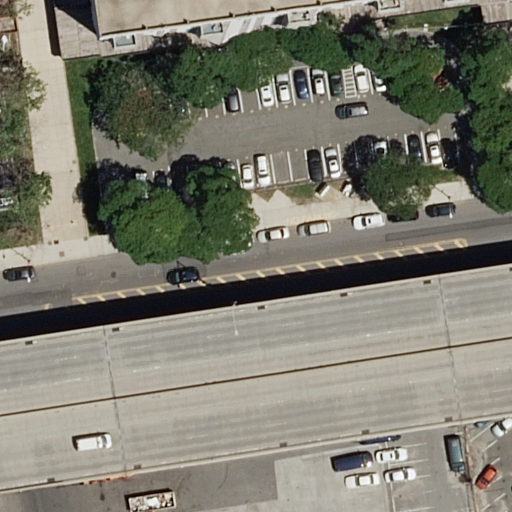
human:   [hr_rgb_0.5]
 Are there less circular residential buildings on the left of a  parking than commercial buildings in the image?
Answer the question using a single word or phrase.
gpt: no

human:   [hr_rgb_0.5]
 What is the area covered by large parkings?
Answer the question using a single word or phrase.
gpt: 0m2

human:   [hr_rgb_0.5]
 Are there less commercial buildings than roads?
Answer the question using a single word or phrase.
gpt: yes

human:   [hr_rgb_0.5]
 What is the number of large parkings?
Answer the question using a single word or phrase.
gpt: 0

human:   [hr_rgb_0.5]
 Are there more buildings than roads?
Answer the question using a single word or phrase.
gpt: no

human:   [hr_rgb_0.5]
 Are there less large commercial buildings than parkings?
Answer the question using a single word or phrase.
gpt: yes

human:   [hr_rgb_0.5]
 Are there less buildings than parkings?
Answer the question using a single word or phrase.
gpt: yes

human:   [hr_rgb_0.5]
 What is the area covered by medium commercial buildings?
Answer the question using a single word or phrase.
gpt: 0m2

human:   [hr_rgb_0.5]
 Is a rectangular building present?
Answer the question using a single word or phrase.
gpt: yes

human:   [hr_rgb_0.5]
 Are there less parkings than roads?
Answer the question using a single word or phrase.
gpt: yes

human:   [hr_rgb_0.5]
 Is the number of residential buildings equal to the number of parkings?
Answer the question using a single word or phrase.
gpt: no

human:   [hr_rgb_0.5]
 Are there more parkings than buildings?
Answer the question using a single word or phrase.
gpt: yes

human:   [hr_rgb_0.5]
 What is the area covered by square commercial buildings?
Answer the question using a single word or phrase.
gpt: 0m2

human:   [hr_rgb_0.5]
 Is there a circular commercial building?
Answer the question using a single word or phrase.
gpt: no

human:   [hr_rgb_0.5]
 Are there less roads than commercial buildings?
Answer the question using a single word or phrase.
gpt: no

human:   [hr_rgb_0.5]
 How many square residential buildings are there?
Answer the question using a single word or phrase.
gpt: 0

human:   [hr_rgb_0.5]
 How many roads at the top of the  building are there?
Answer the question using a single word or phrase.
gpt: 0

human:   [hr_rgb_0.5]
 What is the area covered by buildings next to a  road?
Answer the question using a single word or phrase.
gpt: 1786m2

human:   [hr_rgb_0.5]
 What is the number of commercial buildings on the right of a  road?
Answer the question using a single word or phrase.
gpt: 0

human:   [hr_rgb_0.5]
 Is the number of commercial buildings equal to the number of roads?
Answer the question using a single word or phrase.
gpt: no

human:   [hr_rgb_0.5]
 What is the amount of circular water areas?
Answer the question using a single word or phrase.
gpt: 0

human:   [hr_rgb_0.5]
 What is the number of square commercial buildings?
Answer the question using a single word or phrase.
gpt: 0

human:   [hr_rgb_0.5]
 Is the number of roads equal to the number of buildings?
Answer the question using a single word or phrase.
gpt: no

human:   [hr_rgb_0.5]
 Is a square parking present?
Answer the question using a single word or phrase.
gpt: no

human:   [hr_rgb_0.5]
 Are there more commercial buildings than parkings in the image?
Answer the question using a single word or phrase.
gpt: no

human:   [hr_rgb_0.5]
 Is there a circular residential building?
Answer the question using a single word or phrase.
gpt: no

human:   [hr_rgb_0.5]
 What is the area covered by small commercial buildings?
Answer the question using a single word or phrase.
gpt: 0m2

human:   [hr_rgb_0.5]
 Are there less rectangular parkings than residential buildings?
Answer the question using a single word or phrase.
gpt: no

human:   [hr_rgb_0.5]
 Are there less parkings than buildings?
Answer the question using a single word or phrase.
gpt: no

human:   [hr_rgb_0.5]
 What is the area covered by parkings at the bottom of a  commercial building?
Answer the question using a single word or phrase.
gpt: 0m2

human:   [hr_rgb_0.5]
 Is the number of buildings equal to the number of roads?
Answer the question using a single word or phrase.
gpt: no

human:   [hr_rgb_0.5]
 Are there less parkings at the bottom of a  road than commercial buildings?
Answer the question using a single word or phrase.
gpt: no

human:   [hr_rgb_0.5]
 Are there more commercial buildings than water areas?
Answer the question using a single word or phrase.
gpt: no

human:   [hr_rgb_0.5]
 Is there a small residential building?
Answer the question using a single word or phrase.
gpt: no

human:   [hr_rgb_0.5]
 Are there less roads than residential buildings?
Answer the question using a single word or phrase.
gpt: no

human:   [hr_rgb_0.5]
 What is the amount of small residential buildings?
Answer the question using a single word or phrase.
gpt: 0

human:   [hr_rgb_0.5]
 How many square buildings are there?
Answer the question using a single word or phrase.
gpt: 0